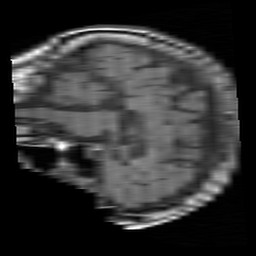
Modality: T1w
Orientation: sagittal
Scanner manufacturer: siemens
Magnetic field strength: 1.5 T
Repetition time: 0.558 s
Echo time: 0.012 s